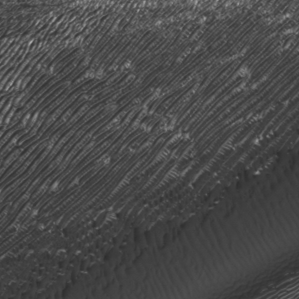
Label: frost